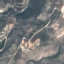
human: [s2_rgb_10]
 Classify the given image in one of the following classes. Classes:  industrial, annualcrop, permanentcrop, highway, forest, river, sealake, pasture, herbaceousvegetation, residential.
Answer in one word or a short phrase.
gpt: HerbaceousVegetation